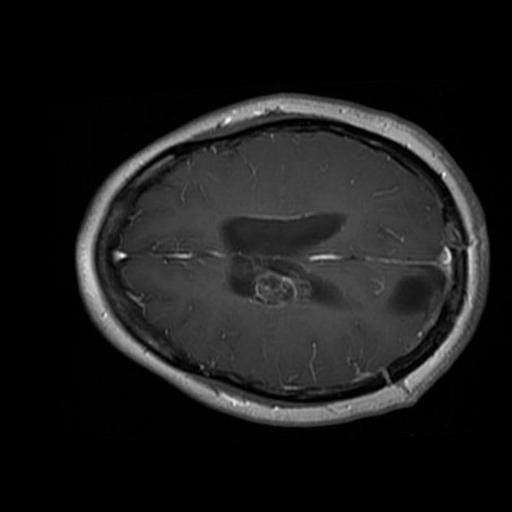
Label: brain_glioma